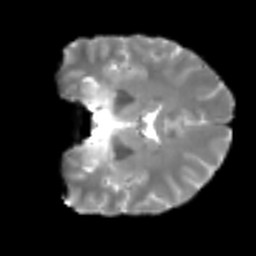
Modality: T2w
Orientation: coronal
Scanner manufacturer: siemens
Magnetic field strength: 3 T
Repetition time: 4 s
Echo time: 0.0594 s